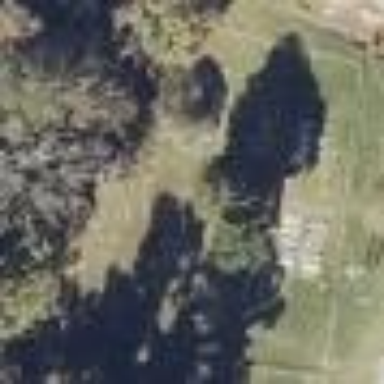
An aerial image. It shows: Cemetery.